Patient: sex M, age 35
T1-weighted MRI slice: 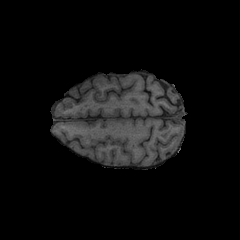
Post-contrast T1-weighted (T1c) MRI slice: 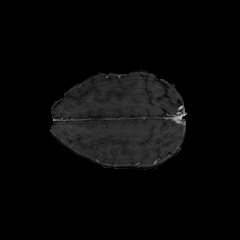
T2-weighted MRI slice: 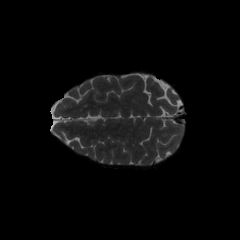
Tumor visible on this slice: no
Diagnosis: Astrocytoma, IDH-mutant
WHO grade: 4